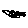
Label: bird